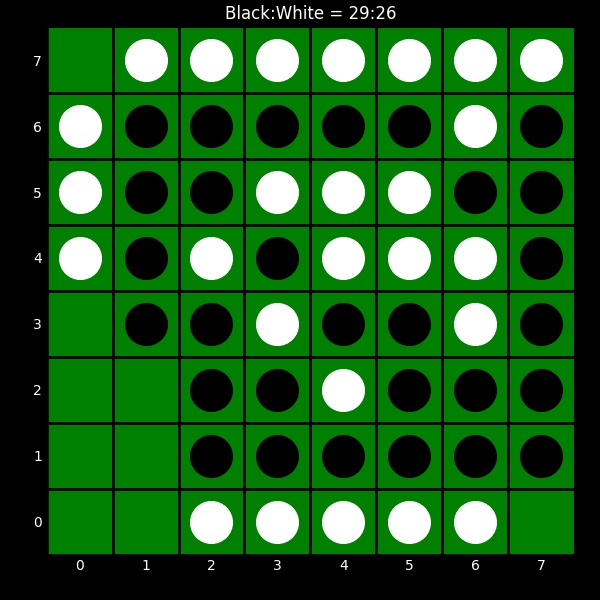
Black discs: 29
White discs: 26